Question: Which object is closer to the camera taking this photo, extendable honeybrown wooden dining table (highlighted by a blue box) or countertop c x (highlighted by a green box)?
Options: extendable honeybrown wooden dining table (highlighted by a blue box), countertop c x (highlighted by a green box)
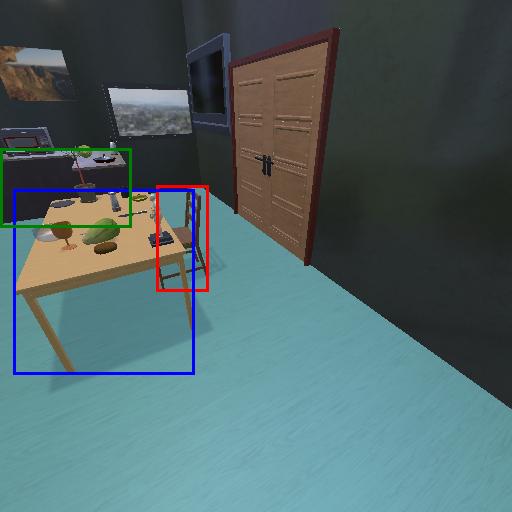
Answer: extendable honeybrown wooden dining table (highlighted by a blue box)